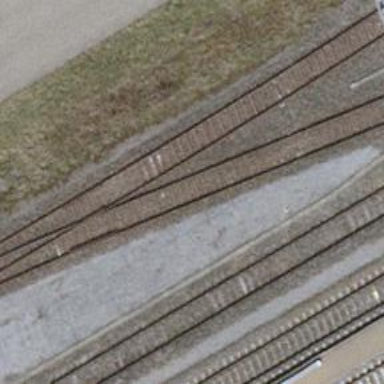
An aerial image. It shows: Single railway spur track.